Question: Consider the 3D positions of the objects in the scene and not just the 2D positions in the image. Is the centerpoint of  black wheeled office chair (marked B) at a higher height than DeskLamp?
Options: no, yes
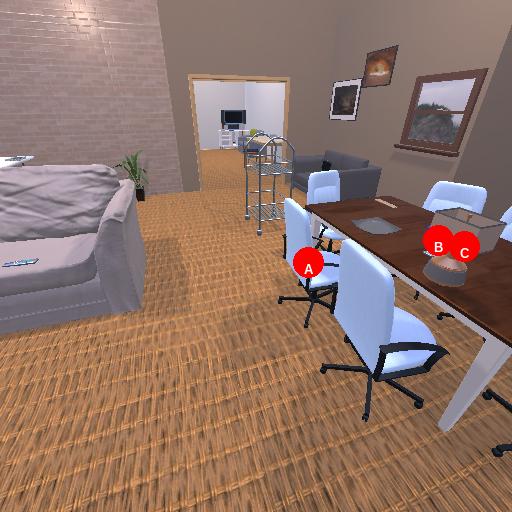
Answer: no